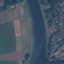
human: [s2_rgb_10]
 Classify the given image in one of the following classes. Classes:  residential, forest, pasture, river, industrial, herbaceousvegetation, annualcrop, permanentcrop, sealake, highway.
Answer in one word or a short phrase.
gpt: River